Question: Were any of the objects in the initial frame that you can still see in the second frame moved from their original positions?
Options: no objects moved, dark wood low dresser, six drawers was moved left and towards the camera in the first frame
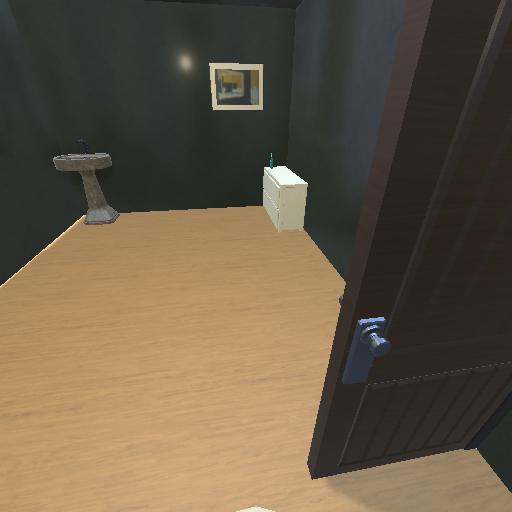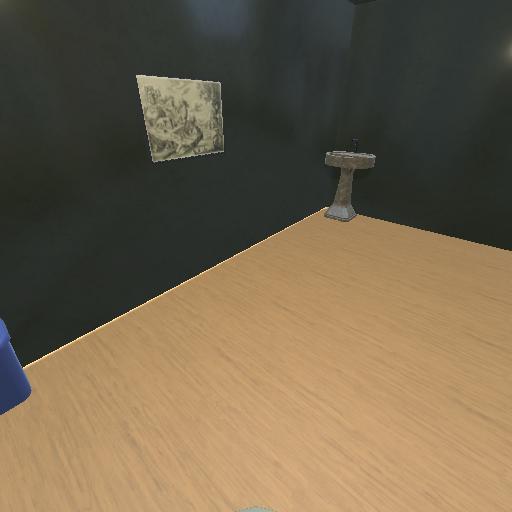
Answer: no objects moved